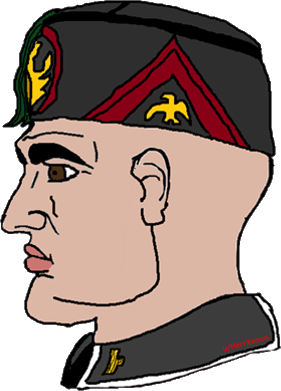
Label: 4_Yes_Chad